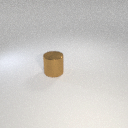
large brown metal cylinder